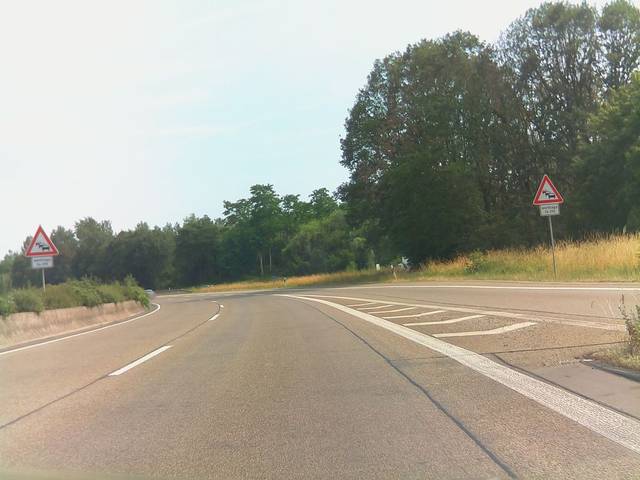
Region: Germany
Coordinates: 50.916, 7.028